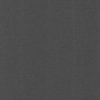
Label: dusty